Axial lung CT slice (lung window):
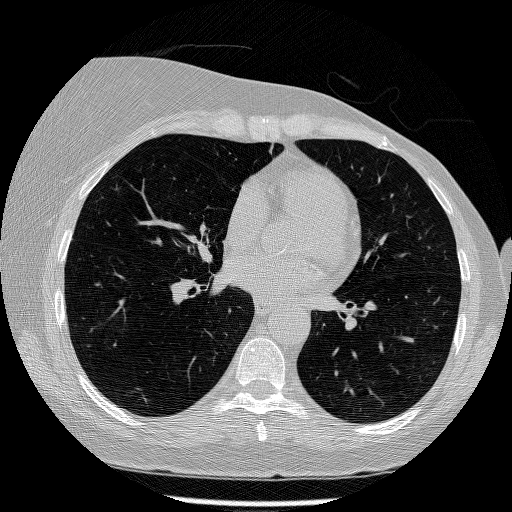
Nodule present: no